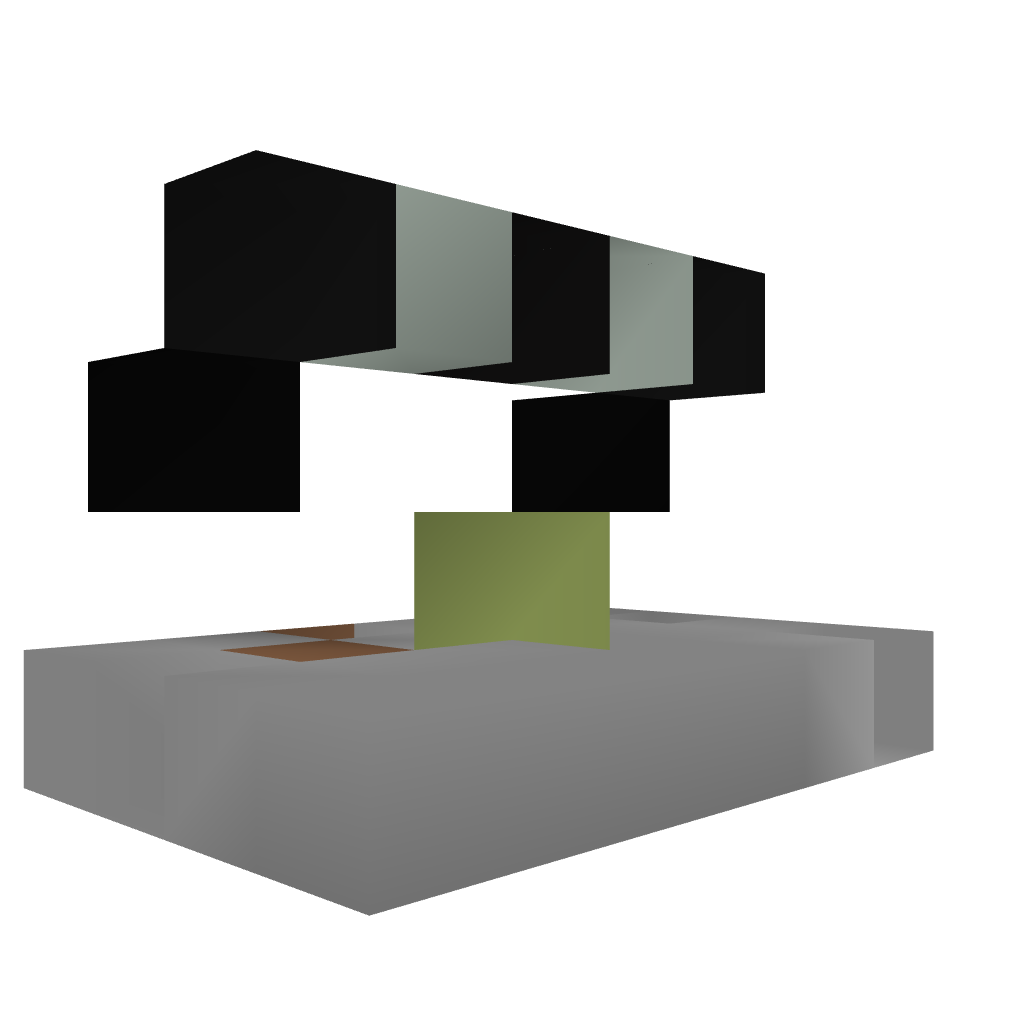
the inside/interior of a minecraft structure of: BlockSwaper